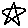
Label: star